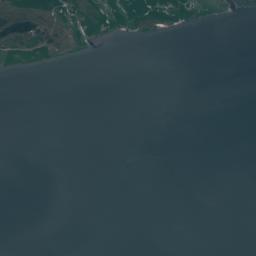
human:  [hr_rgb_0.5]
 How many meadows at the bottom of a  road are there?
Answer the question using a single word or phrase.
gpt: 177

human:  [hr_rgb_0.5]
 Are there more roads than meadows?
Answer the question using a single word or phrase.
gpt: no

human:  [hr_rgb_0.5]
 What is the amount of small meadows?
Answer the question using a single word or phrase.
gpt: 172

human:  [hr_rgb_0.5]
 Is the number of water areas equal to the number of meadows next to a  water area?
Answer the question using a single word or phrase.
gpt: no

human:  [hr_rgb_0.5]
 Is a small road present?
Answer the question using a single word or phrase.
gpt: yes

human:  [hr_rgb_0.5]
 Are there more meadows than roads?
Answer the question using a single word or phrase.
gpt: yes

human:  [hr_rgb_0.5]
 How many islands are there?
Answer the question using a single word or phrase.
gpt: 1

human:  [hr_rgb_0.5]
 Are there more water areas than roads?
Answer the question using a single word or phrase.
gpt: yes

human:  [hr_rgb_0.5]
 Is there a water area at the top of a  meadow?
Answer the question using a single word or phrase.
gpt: yes

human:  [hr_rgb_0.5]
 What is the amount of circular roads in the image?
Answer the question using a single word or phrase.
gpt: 0

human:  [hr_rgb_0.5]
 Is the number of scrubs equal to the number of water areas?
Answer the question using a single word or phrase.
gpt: no

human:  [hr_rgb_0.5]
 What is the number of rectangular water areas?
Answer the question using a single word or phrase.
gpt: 7

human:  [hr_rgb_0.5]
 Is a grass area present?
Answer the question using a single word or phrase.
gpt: yes

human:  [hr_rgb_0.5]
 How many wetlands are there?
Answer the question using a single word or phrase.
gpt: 3

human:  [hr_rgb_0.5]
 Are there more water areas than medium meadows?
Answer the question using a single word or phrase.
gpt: yes

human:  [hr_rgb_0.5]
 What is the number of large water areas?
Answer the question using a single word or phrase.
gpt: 1

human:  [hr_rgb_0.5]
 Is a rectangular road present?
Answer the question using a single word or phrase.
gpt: no

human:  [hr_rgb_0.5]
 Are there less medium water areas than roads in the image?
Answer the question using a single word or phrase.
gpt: yes

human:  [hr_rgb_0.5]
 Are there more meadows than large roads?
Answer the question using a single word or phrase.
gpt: yes

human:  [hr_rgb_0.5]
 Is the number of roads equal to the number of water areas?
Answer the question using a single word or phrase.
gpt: no

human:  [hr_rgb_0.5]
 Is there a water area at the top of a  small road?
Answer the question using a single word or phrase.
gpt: yes

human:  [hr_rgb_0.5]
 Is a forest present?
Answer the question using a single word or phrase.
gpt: yes

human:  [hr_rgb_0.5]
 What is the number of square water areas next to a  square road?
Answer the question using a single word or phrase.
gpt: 0

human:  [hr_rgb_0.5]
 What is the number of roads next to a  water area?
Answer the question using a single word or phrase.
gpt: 23

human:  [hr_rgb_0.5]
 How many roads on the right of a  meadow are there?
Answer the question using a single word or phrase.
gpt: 22

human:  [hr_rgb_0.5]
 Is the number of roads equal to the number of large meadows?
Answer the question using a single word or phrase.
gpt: no

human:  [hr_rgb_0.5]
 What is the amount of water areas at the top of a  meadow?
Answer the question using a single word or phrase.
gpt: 32

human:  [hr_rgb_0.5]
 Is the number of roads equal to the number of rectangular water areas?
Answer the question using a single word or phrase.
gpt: no

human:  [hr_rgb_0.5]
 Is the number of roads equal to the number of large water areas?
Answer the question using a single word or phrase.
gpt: no

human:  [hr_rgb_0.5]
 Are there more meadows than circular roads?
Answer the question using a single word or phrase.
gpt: yes

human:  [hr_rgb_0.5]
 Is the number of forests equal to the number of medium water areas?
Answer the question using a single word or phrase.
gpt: yes

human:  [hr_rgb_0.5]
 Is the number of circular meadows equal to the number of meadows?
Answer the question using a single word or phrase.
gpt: no

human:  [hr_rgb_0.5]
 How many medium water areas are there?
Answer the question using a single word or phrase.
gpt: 2

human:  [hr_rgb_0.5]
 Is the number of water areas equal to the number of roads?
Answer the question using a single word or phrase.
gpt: no

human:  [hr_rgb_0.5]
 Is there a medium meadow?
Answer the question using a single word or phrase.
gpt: yes

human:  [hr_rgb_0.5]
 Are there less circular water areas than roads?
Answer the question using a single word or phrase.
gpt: yes